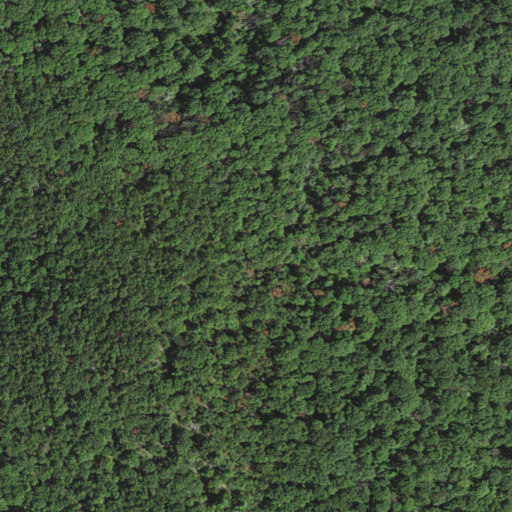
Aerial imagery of cliff(s) in Virginia named Middle Point containing deciduous forest and mixed forest